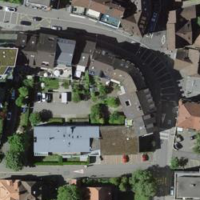
EUNIS habitat code: 54
Species observed at this site:
Campanula rapunculoides